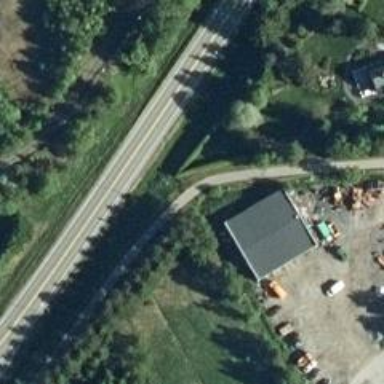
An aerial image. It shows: Cycleway.